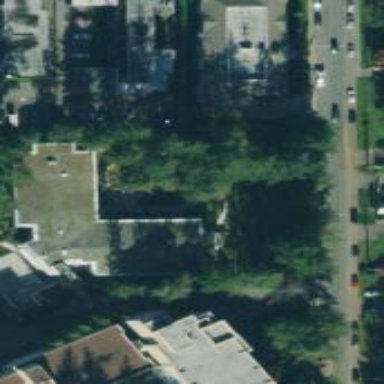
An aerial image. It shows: Retirement home building.